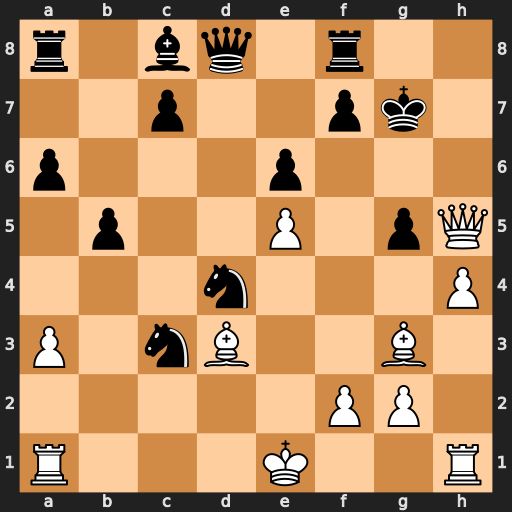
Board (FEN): r1bq1r2/2p2pk1/p3p3/1p2P1pQ/3n3P/P1nB2B1/5PP1/R3K2R
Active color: w
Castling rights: KQ
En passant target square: -
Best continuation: Qh7#